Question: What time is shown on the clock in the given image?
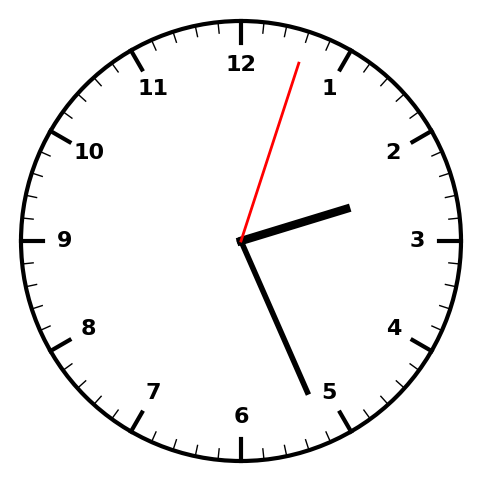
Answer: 02:26:03